Question: My professor and I are using different versions of Eclipse apparently and I'm having trouble matching his project requirements up to my Eclipse.
His requirements are: "You are recommended to use the 2.3 SDK and test your app on 4.0 emulators..."
I am using Juno and this is what I see:

Is this set up right?
So that people don't just tell me to email my professor as an answer, what is the difference between target SDK and "compile with" conceptually? I'm unclear on why they are separate options.
How can I compile with 4.0 but have a lower target? That doesn't seem right.
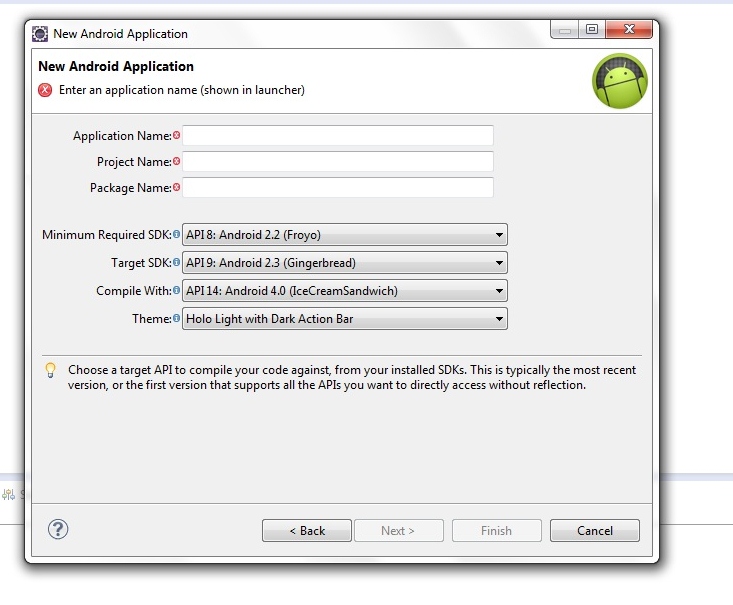
Answer: Usually your "compile with" level should not be higher than the target SDK level. (It's often the same as the minimum required SDK, but there are sometimes reasons to set it higher.) The idea for "compile with" is to allow you to target higher levels and restrict your API calls to a lower level for compatibility.
Otherwise, your choices look consistent with what the prof is recommending. Note that none of these settings have much to do with the emulator version. You set that when you create an AVD and as long as the emulator version is at least the "minimum required sdk", the project should run (barring bugs, of course).